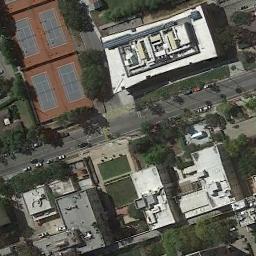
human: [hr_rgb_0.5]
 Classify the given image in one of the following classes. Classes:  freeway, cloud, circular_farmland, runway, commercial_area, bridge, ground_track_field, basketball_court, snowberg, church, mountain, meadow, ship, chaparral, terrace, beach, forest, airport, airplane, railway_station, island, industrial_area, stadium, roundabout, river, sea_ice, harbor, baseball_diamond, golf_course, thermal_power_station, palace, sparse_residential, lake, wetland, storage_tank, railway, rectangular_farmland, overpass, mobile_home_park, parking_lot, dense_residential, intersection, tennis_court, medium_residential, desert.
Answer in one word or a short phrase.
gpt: tennis_court